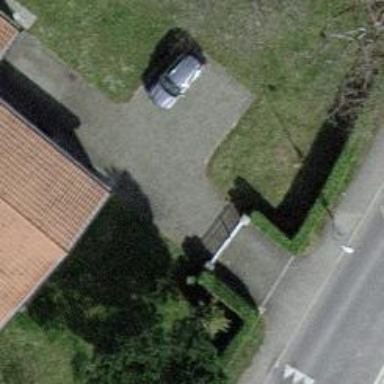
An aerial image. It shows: Gate.